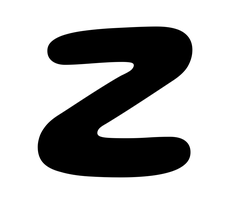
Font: Gluten_SemiBold